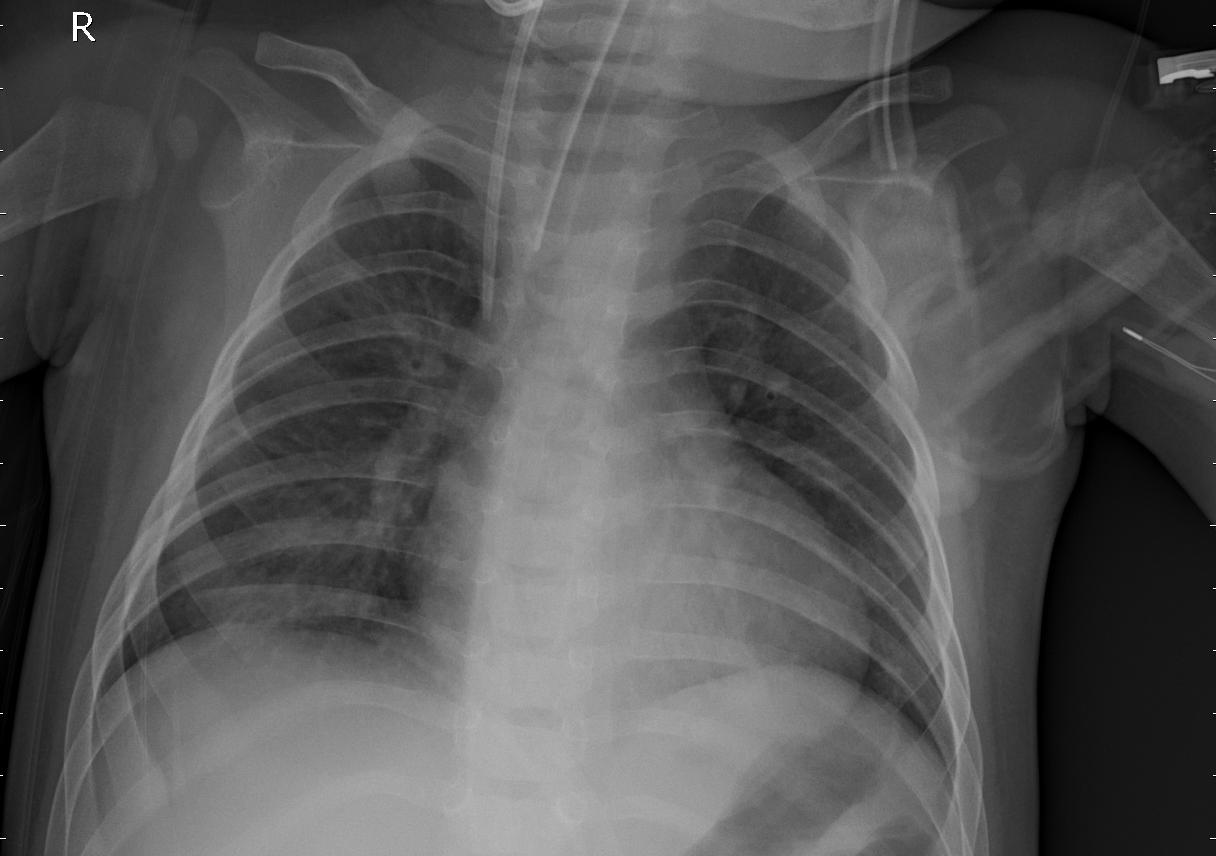
Diagnosis: PNEUMONIA